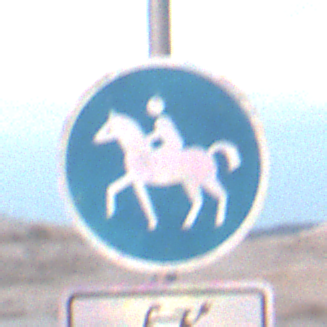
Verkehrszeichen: Reitweg
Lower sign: EinspurigeFahrzeugeFrei6
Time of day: SunriseSunset
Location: Outdoor (Beach)
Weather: PartlyCloudy
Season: NotSpecified
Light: Natural